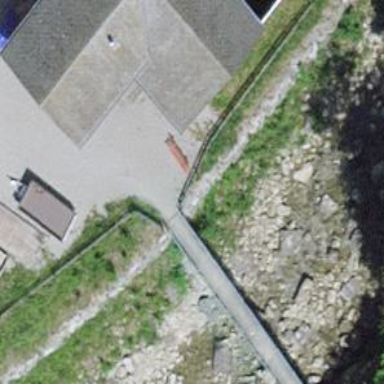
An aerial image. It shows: Unpaved footway.